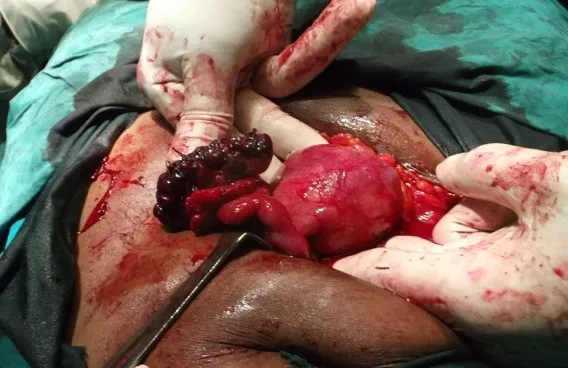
Operative aspect of the left ovary after resection and ablation of the gestational sac and hemostatic suture.
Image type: medical_photograph (other_medical_photograph)